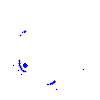
Particle: electron